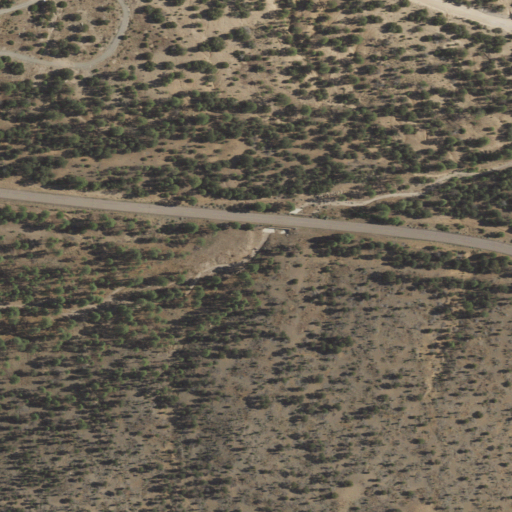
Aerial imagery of valley in New Mexico named Sawyer Canyon containing evergreen forest and shrub